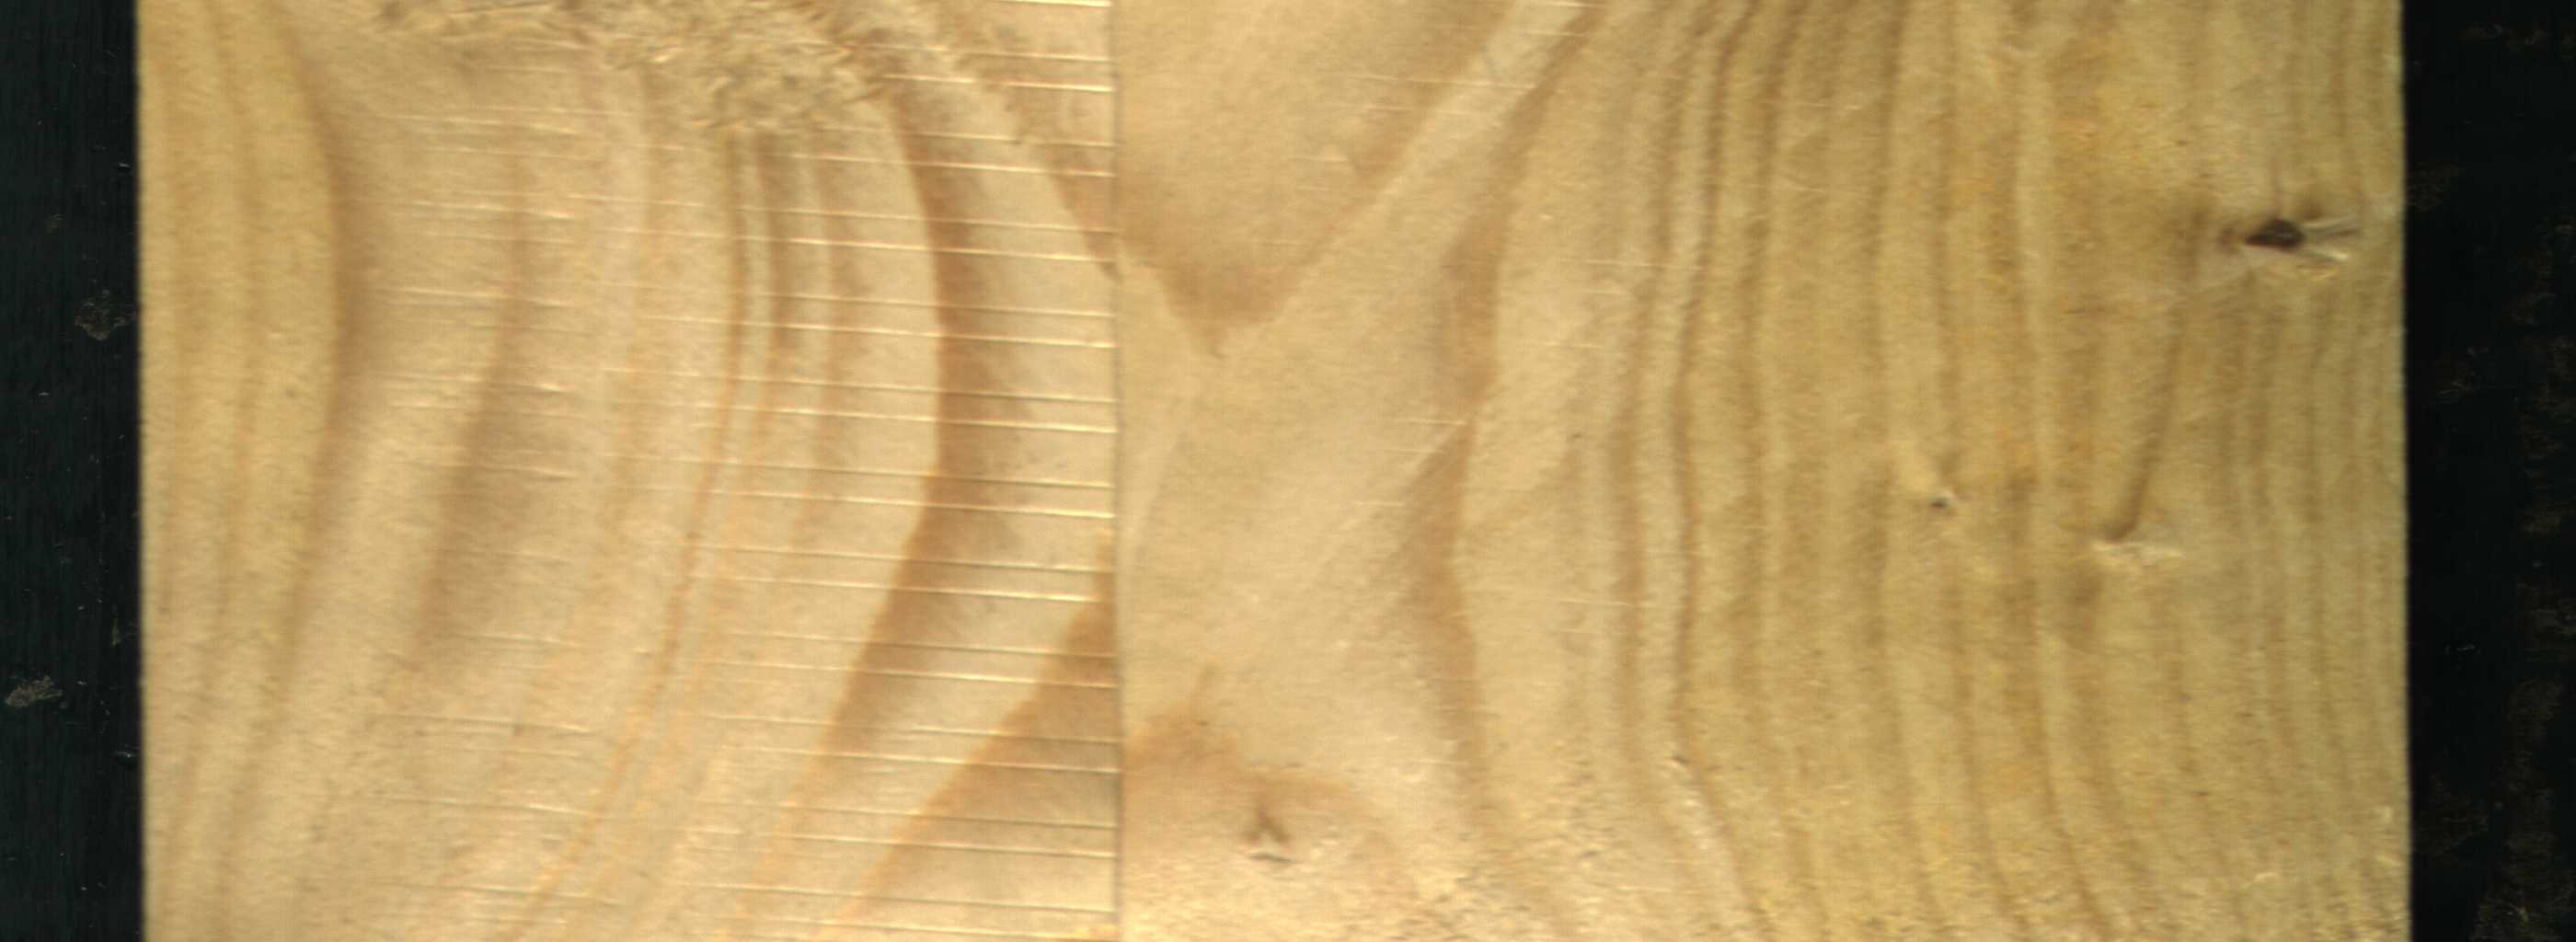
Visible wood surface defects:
Dead_Knot